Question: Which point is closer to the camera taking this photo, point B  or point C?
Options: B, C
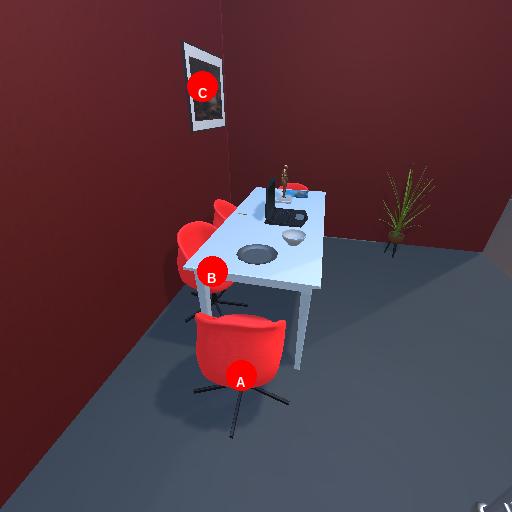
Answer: B